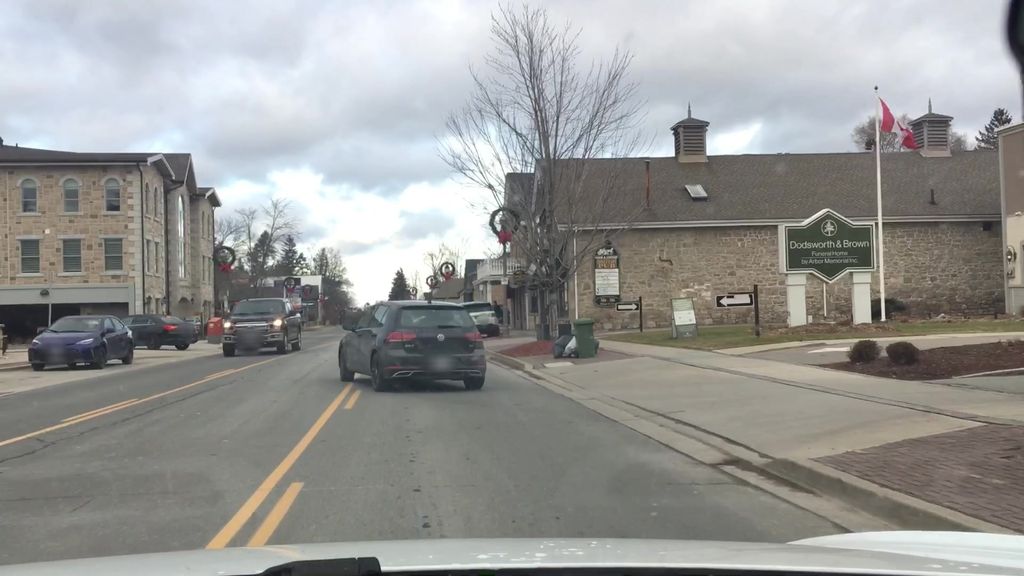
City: hamilton